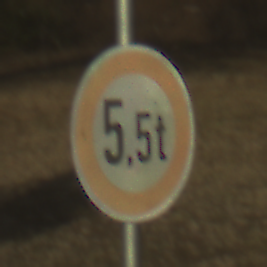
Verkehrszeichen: TatsaechlicheMasse
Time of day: SunriseSunset
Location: Outdoor (Nature)
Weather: Clear
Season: NotSpecified
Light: Natural